Aerial crown-view tile of a tropical tree (Barro Colorado Island, Panama), acquired 20250124:
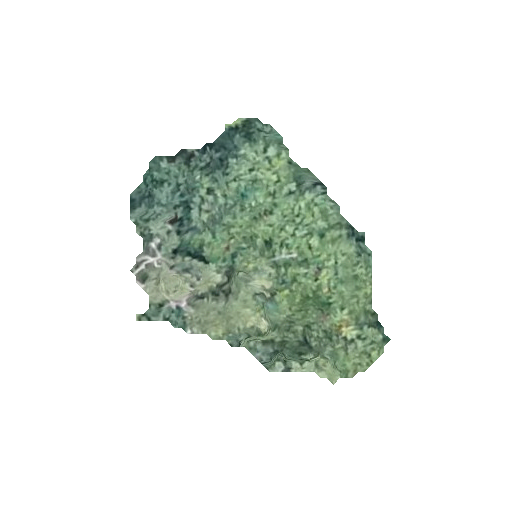
Species: Cecropia insignis
GBIF accepted scientific name: Cecropia insignis
Crown area: 66.491 m²